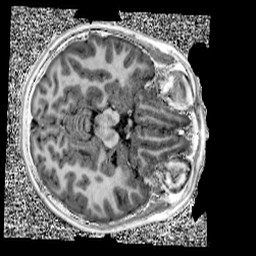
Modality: UNIT1
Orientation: axial
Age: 9
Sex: female
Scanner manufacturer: siemens
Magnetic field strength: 3 T
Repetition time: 4 s
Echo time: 0.00303 s